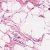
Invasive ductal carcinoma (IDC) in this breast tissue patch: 0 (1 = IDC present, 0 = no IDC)